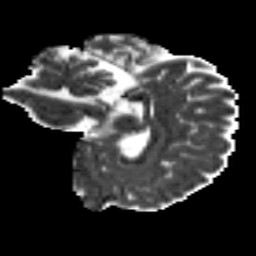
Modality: MD
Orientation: sagittal
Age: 18
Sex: female
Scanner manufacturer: siemens
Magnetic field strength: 3 T
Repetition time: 8.8 s
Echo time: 0.085 s